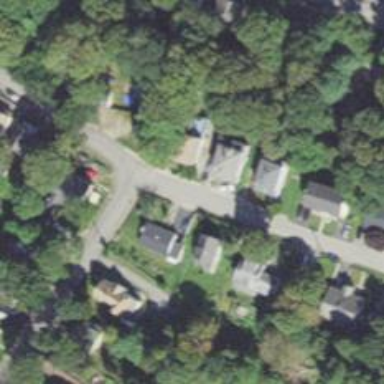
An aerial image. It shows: Residential driveway serving as service road.